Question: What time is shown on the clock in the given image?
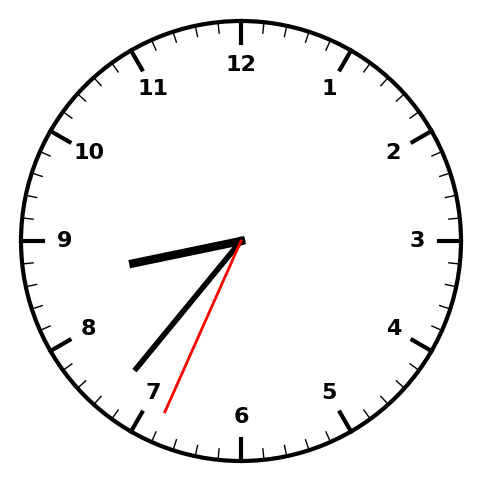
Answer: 08:36:34